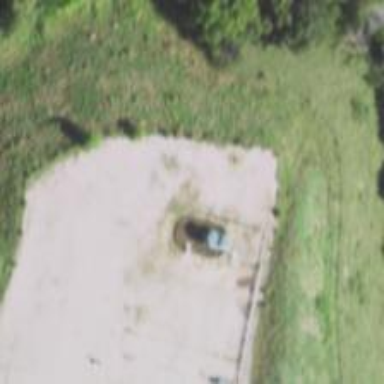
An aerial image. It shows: Storage tank that is man-made.